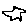
Label: star